Question: I want to preface that yes, this is a homework question.
We are told to create two buttons that increment their own individual counters. The counter part is done in another class not shown here.
I first create a new 'JFrame' and two buttons with their own text.
'''
JFrame frame = new JFrame();
JButton button1 = new JButton("Click me!");
JButton button2 = new JButton("Click me too!");
'''
I set their bounds.
'''
button1.setBounds(0, 0, 100, 50);
button2.setBounds(0, 50, 100, 50);
'''
Adding these buttons onto the frame.
'''
frame.add(button1);
frame.add(button2);
'''
Attach their individual action listeners (since they each increment their own counter).
'''
ActionListener listener = new ClickListener();
ActionListener listener2 = new ClickListener();
button1.addActionListener(listener);
button2.addActionListener(listener2);
'''
Set the frame size and misc settings.
'''
frame.setSize(100, 100);
frame.setDefaultCloseOperation(JFrame.EXIT_ON_CLOSE);
frame.setVisible(true);
'''
With that said, this is the output:

As you can see, 'button1' is behind 'button2' despite the hardcoded '.setBound' properties.
I have tried changing different settings for 'button2.setBounds(..)', but it seems nothing I put in actually changes its position or size. Changing the inputs into 'button1', however, changes its position/size.
What gives?
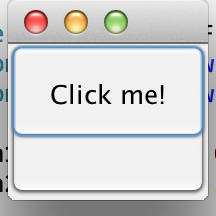
Answer: You should avoid use of 'setBounds(...)' and null layout as this makes for very inflexible GUI's that while they might look good on one platform look terrible on most other platforms or screen resolutions and that are very difficult to update and maintain.
Instead if you want one JButton on top of the other and that they be equal sides, why not simply use a 'GridLayout(0, 1)'?